Question:
'''
$dob=new DateTime($row[DOB]); // Create a date object from the DOB field
$age=$cd->diff($dob); // Find the difference between the 2 dates
echo $age->format(" Age:%y Years %m Months %d Days"); // Display the years, months and days
echo"<td>".$row[$age]."</td>";
echo "<td>".$row[WEIGHT]."</td>";
echo "<td>".$row[UNIT_WEIGHT]."</td>";
'''
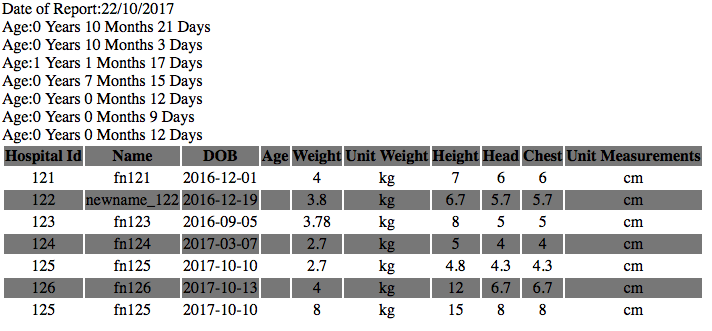
Answer: Consider describing your problem better, but as far as I understood this is the answer you might be looking for.
You use 'echo' for the age output prior to the HTML table's row output.
You should use the format function call in the required cell.
Check the following code:
'''
$dob=new DateTime($row[DOB]); // Create a date object from the DOB field
$age=$cd->diff($dob); // Find the difference between the 2 dates
echo "<td>".$age->format("%y Years %m Months %d Days")."</td>";
echo "<td>".$row[WEIGHT]."</td>";
echo "<td>".$row[UNIT_WEIGHT]."</td>";
'''
Another note, usually age is year-based only.
So instead of:
> Age - 15 years 10 months 24 days
You might want to show only the years
> 15 (years)
in this case simply update the date object format's parameter.
'''
$age->format("%y");
'''